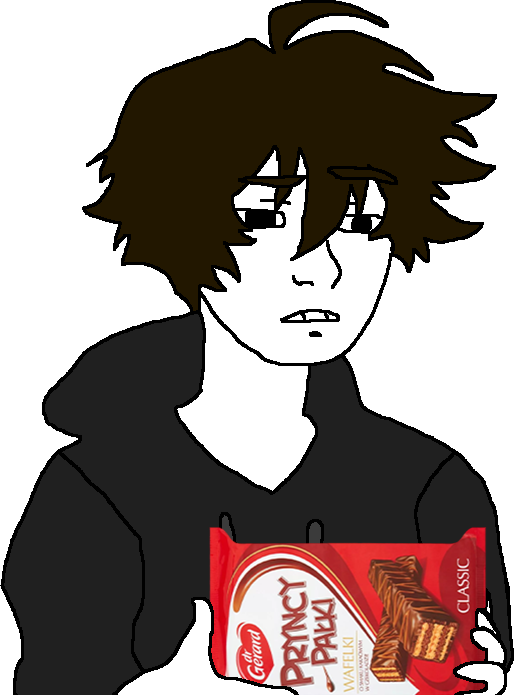
Label: 5_Twinkjak